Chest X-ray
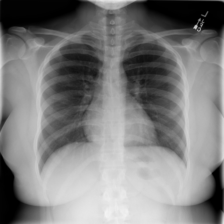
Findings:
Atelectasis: negative
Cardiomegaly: negative
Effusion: negative
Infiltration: negative
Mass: negative
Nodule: negative
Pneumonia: negative
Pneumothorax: negative
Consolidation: negative
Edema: negative
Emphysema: negative
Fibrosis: negative
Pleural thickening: negative
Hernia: negative